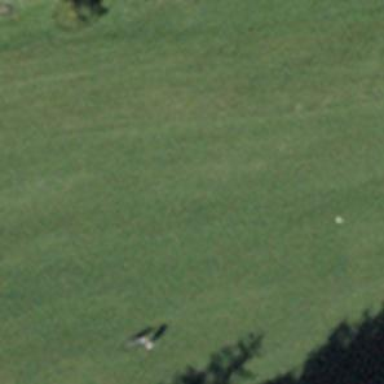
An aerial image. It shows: Golf hole.